Field crop: maize
Growth stage: 2
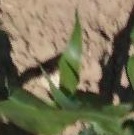
Species: maize